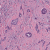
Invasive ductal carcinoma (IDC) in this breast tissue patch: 1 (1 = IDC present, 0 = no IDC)